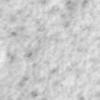
Label: no_change